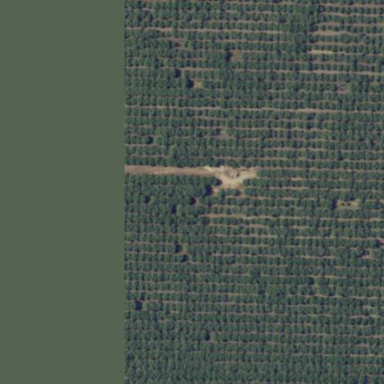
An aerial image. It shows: Almond orchard with rows of almond trees.